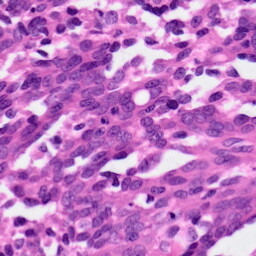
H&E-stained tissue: Ovarian